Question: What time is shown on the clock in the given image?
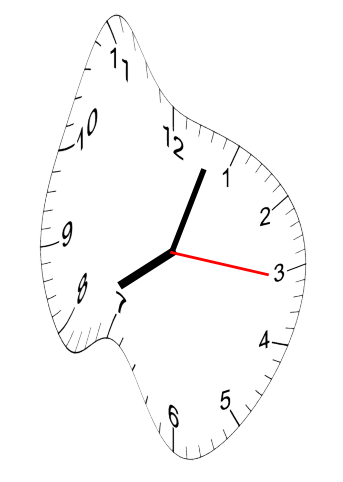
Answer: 08:03:16